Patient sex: F
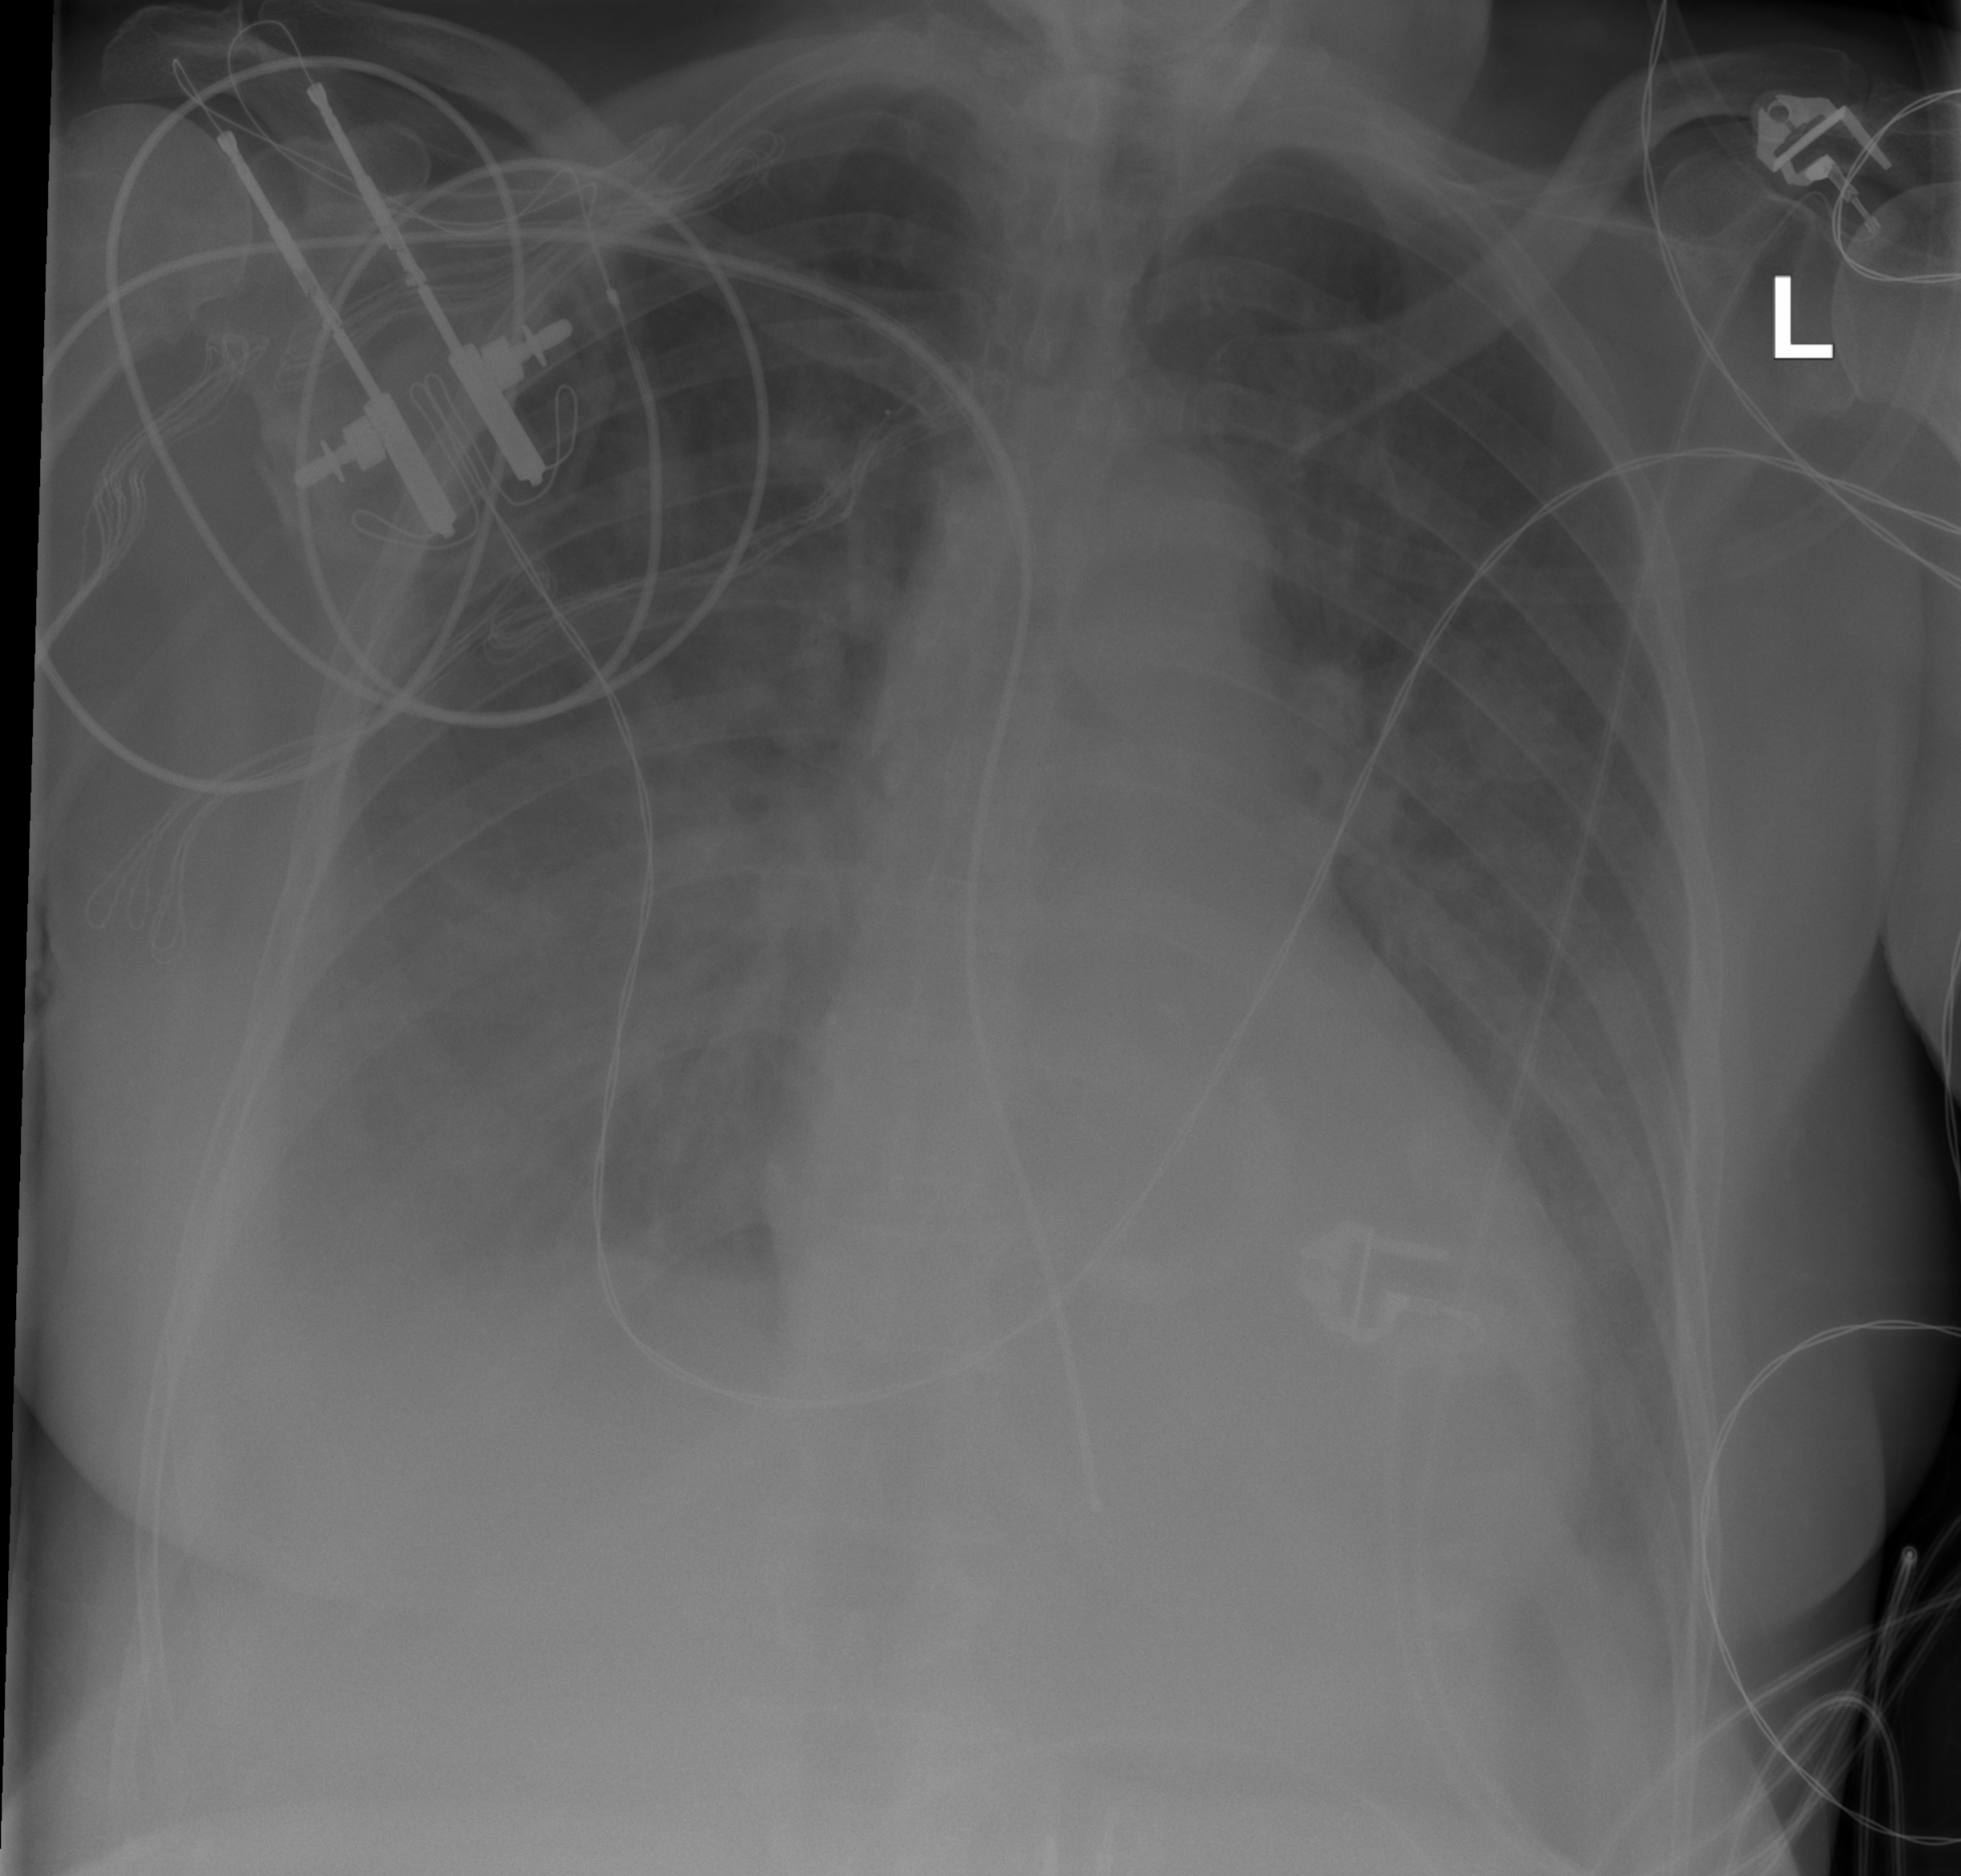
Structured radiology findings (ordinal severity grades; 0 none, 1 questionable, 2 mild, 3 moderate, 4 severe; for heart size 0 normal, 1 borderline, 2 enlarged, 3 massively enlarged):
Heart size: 2
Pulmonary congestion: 2
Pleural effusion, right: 3
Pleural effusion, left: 2
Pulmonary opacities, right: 2
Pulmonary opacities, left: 0
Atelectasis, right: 2
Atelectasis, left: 2